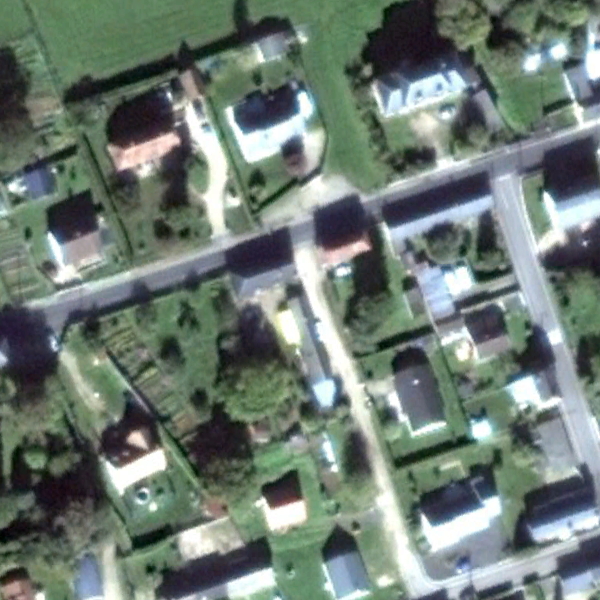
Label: MediumResidential